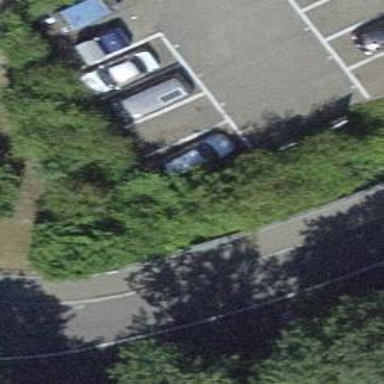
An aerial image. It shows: Parking area with surface.